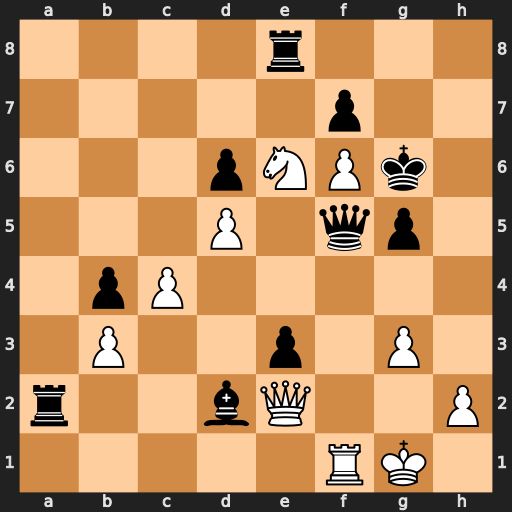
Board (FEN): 4r3/5p2/3pNPk1/3P1qp1/1pP5/1P2p1P1/r2bQ2P/5RK1
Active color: w
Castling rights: -
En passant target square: -
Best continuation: Rxf5 Kxf5 Ng7+ Kxf6 Nxe8+